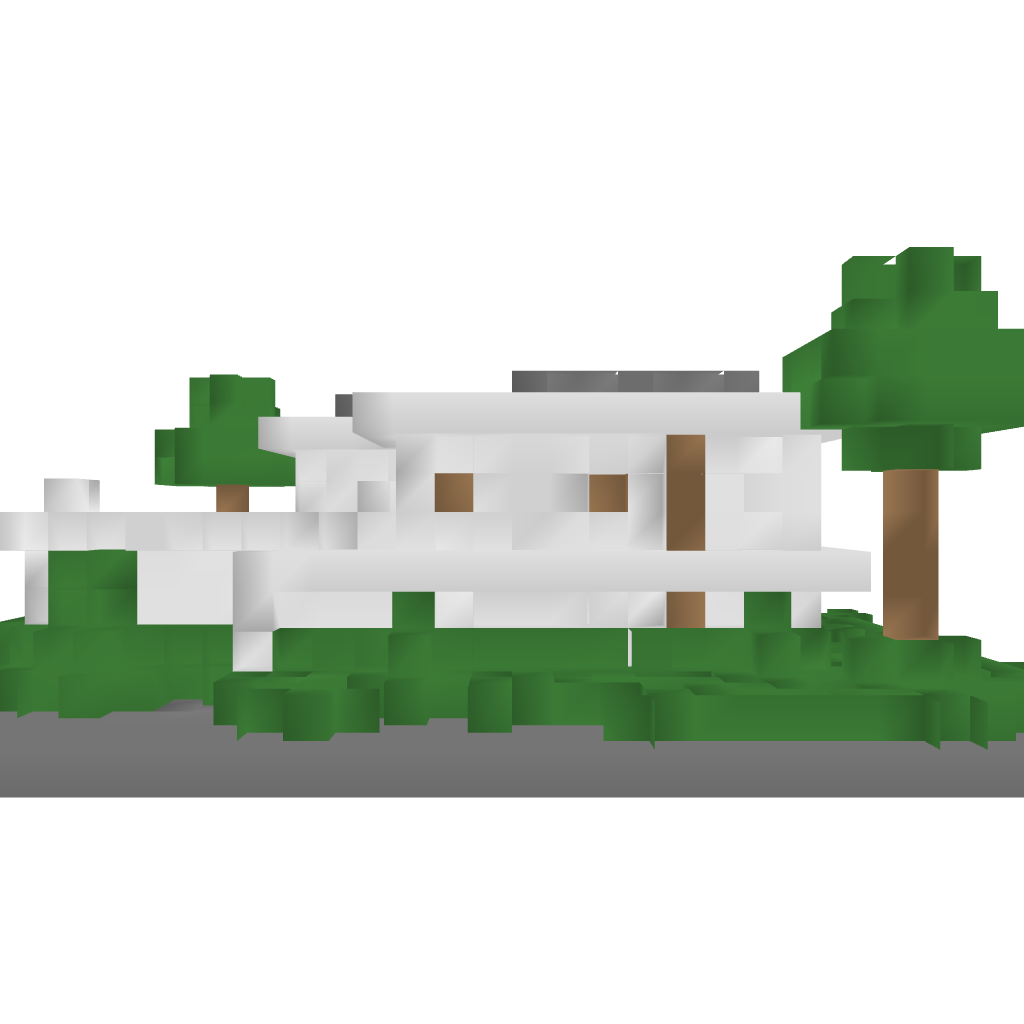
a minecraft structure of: Modern Dream | 1.6.2 bad low quality